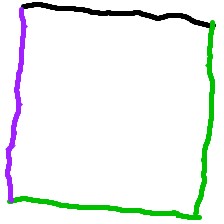
Shape: square